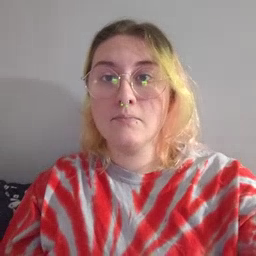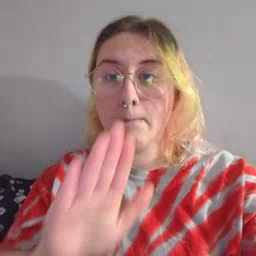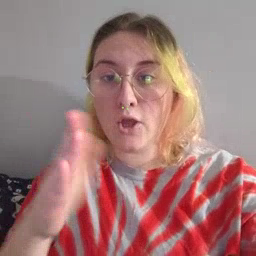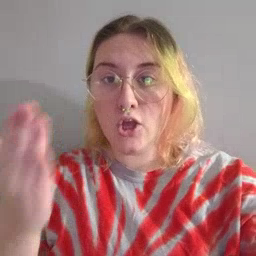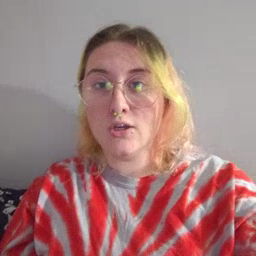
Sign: book